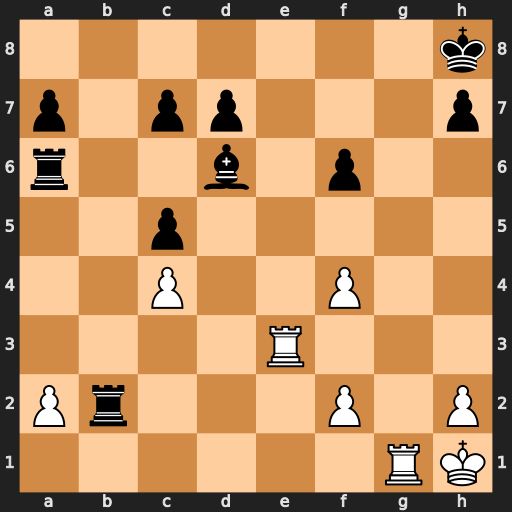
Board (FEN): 7k/p1pp3p/r2b1p2/2p5/2P2P2/4R3/Pr3P1P/6RK
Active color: w
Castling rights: -
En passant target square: -
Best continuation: Re8+ Bf8 Rxf8#